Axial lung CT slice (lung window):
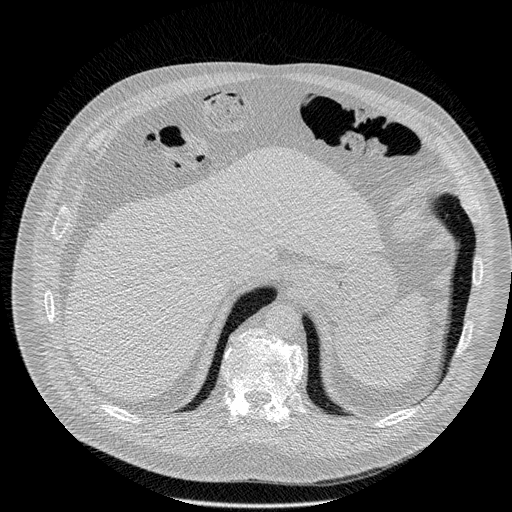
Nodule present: no